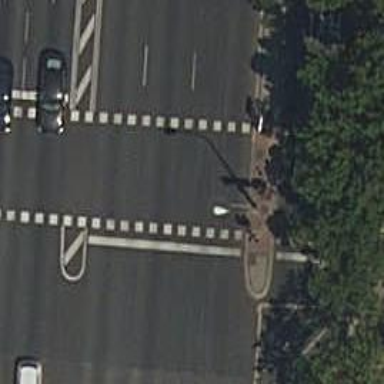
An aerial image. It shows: Road crossing with traffic signals.